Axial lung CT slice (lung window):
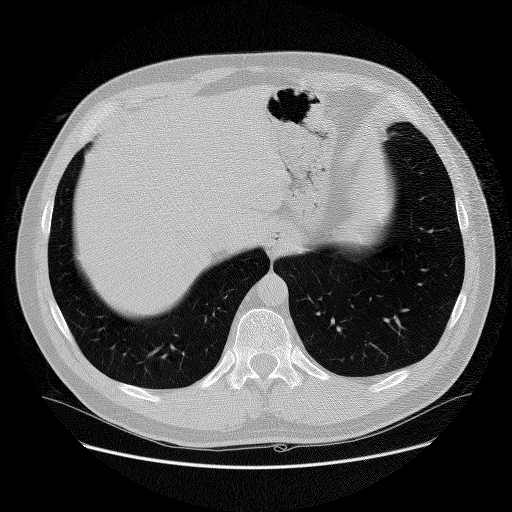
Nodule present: no